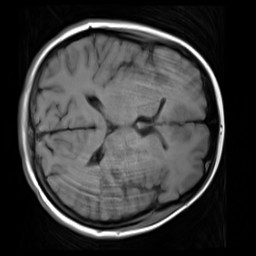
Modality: T1w
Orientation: axial
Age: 21
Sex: female
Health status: healthy
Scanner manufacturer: siemens
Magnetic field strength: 3 T
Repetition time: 4.1 s
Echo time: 0.0085 s